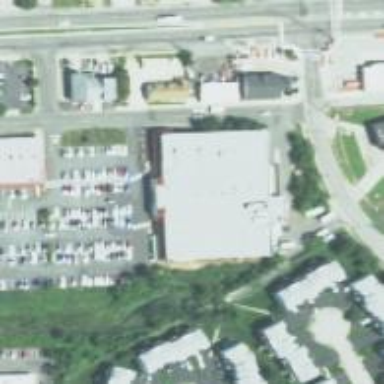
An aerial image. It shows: Supermarket.